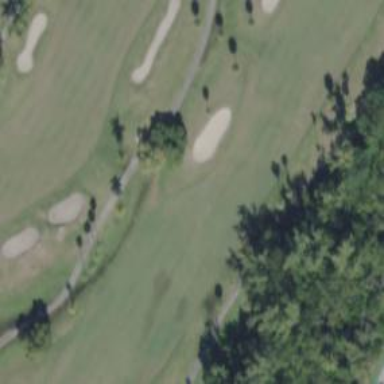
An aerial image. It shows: Golf hole.